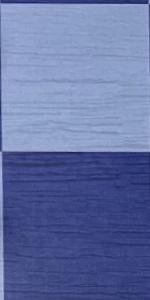
Label: Empty